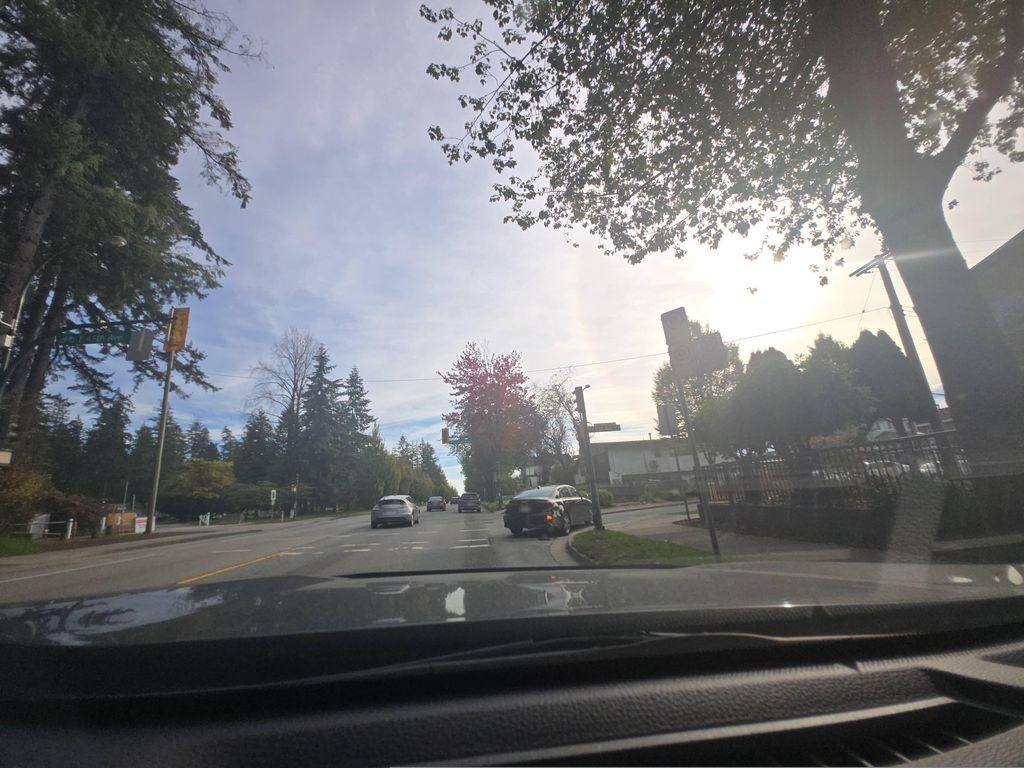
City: vancouver